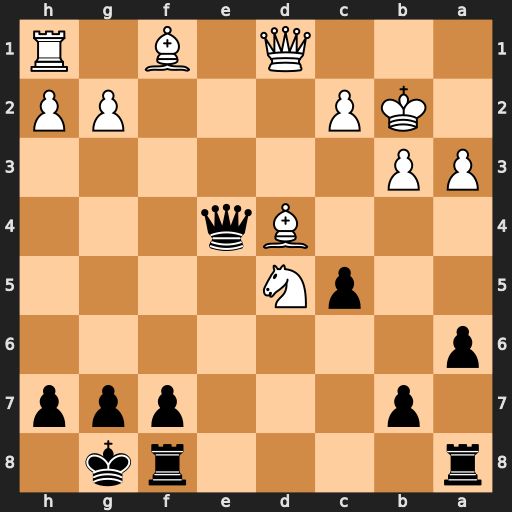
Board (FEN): r4rk1/1p3ppp/p7/2pN4/3Bq3/PP6/1KP3PP/3Q1B1R
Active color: b
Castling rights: -
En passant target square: -
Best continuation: Qxd5 Bc4 Qxd4+ Qxd4 cxd4